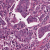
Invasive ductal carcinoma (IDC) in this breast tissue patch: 1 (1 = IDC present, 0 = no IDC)